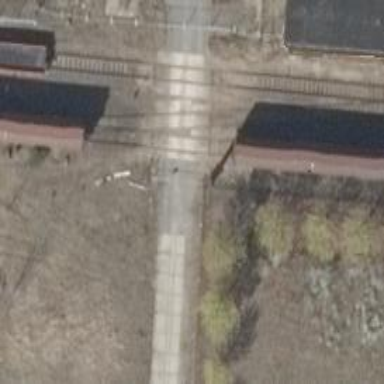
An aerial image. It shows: Railway level crossing.